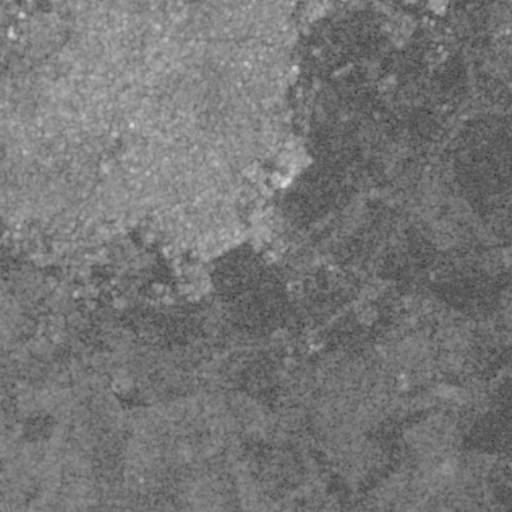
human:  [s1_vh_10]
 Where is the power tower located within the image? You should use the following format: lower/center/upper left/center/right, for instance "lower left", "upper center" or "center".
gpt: The power tower is located in the center left of the image.
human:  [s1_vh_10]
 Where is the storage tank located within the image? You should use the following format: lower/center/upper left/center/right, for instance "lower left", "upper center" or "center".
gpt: The storage tank is located in the center left of the image.
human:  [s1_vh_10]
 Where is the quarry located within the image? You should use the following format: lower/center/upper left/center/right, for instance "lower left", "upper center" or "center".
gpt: There is no quarry in the image.

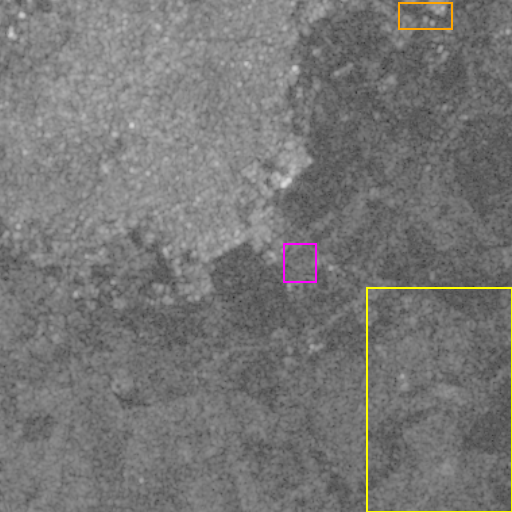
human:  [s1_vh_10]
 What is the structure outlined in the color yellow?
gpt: The structure outlined in yellow is a crop field.
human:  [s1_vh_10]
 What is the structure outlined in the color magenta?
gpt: The structure outlined in magenta is a park.
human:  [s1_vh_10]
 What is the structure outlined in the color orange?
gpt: The structure outlined in orange is a parking lot.
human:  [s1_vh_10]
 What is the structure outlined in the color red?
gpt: There is no red outline.